Question: We are using the <URL> extension. We want to have a search function using two checkboxes like this:

So, a user can select neither, one or both checkboxes which refer to specific text on the page. That is, if the user selects "Platform 1.0" the search will return pages with "Platform 1.0" on the page. (Actually: they will return pages using a specific semantic property which results in text on the page.)
So we want a way to search for the platform text and the text entered in the search box.
We've tried:
- <URL>- -
Ideas very welcome!
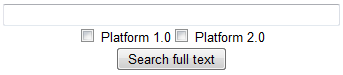
Answer: Tough one, you could try utilizing JavaScript to add a keyword you want when each of the checkboxes is selected. Something like so: (jQuery is used for comfort, but normal JS can be used as well if not an option):
'''
$("#search").submit(function(e) {
var search_value = $('input[type="text"]', this).val();
if ($("#checkbox1").checked) { search_value = "SomeValue " + search_value; }
if ($("#checkbox2").checked) { search_value = "SomeOtherValue " + search_value; }
$('#search input[type="text"]').val(search_value);
$(this).submit();
e.preventDefault();
});
'''
, should the user disable JavaScript for some reason, your functionality will be damaged, which is always a bad practice. Only use this in case you've really extracted all other possibilities.